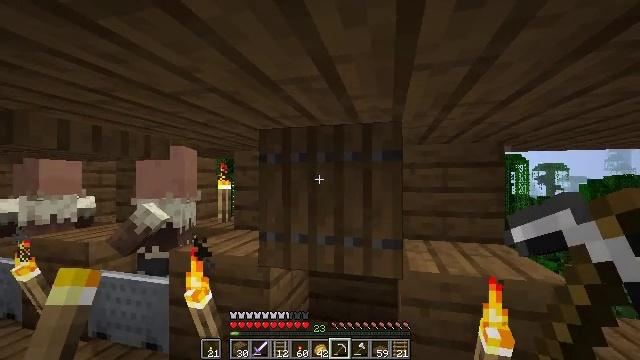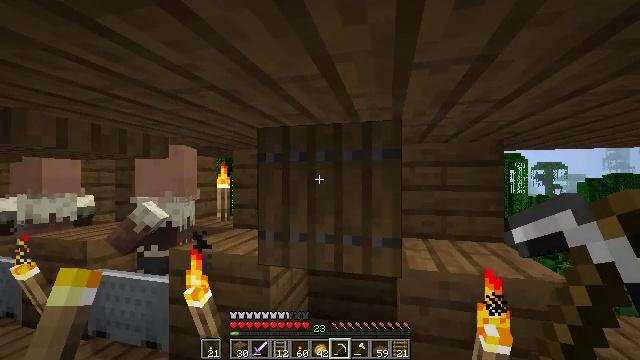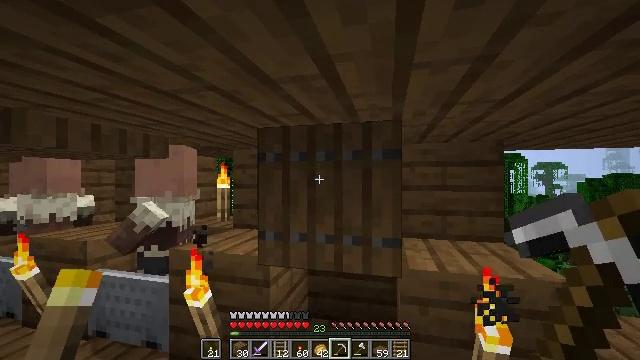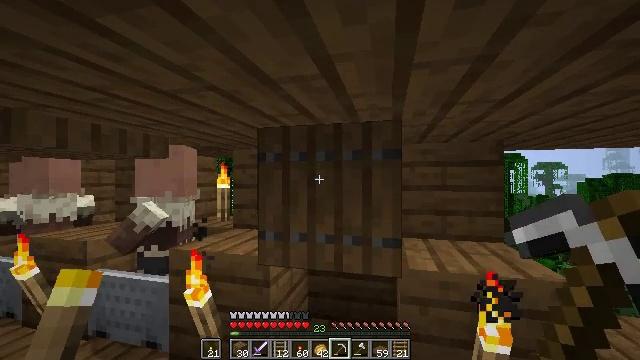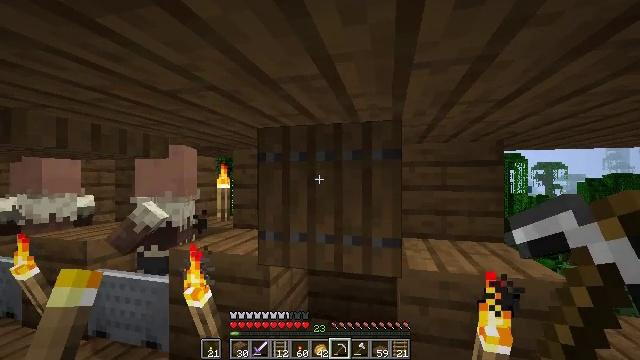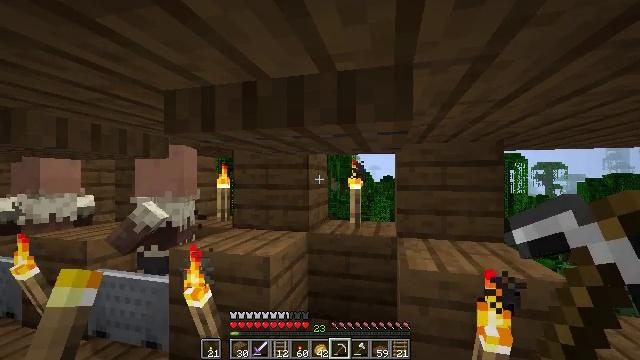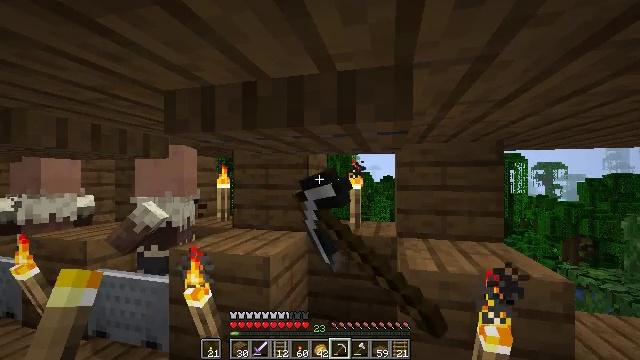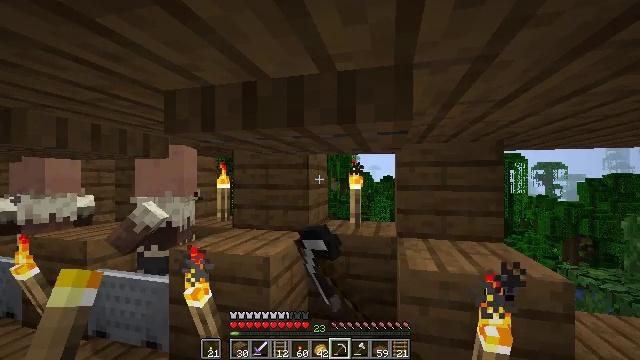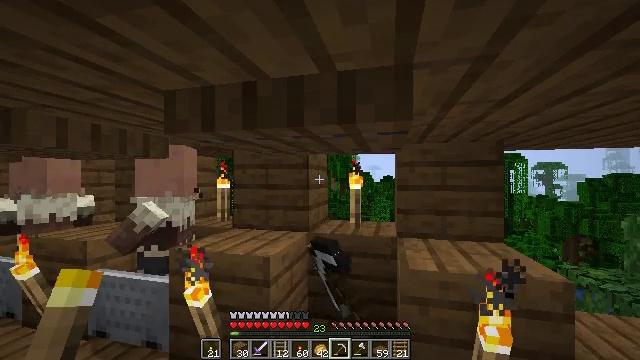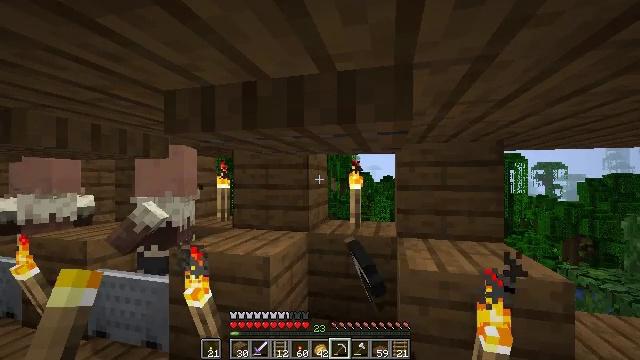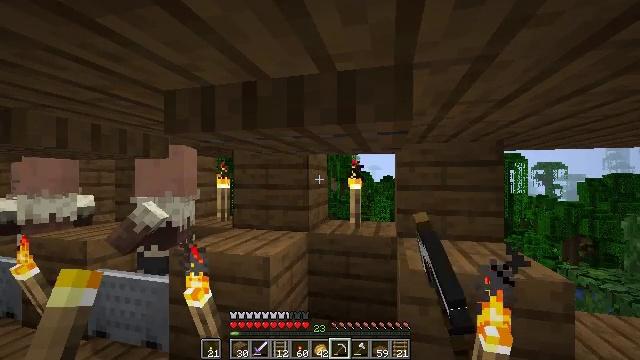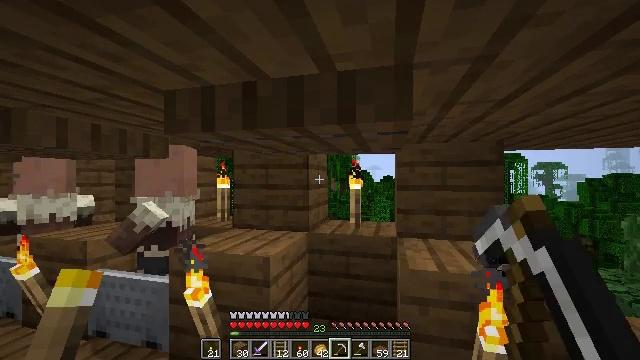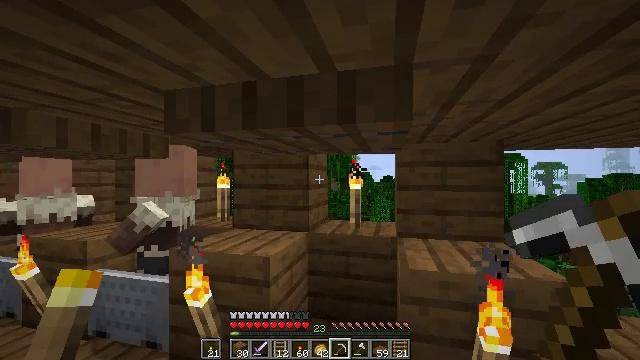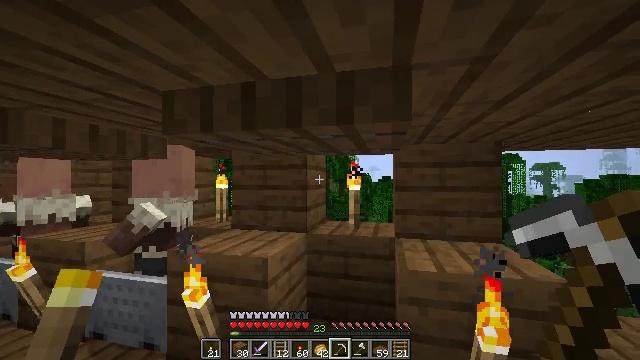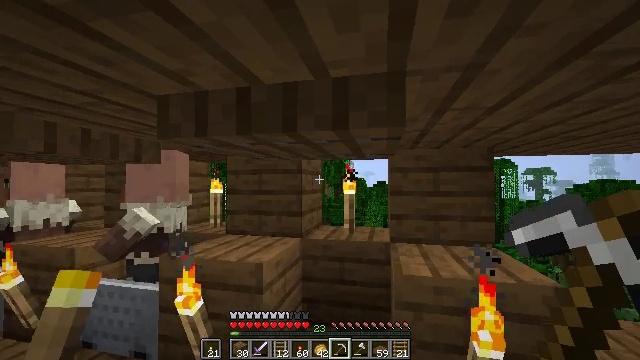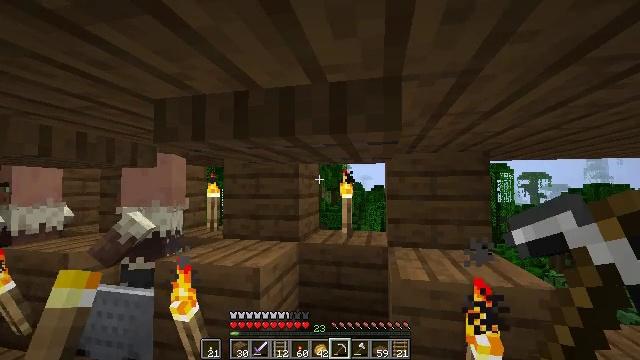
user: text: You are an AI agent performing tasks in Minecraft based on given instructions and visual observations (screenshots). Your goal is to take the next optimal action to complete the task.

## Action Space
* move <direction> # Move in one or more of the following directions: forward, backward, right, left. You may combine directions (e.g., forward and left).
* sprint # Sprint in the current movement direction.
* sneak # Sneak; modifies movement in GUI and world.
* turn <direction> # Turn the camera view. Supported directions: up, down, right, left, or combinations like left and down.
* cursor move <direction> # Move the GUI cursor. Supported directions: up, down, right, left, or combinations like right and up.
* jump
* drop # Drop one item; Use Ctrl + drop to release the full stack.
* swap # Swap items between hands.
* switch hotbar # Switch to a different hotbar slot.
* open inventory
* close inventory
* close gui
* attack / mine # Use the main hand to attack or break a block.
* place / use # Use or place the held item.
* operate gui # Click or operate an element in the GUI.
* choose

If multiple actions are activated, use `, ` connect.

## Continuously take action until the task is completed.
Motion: motion action
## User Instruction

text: Break the spruce trapdoor from a structure.
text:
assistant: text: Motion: no_op
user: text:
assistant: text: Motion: no_op
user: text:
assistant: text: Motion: no_op
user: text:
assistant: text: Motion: no_op
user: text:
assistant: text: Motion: use / place
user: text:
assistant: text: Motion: use / place
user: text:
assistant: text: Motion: use / place
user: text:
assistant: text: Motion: no_op
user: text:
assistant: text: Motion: no_op
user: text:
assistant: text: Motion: no_op
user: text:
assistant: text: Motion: no_op
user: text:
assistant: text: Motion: no_op
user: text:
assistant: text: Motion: no_op
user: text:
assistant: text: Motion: turn right and up
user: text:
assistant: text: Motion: no_op
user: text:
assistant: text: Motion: turn up
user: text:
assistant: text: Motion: turn up
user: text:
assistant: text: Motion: no_op
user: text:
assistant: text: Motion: no_op
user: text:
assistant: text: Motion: no_op
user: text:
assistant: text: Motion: no_op
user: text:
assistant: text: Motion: no_op
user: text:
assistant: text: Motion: no_op
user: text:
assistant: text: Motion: no_op
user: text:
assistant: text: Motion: no_op
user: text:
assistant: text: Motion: no_op
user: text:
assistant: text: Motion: no_op
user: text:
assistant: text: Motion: no_op
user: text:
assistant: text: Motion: no_op
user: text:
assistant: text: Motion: no_op